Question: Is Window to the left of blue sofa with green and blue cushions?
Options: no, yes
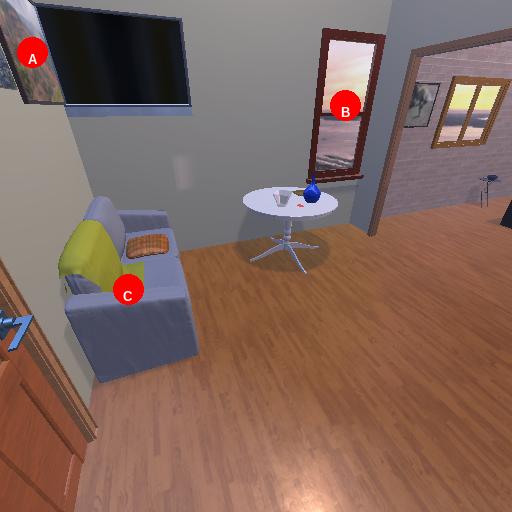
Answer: no